Question: What does it means if the TNS_Names directory is empty in Preferences GUI of SQL Developer?

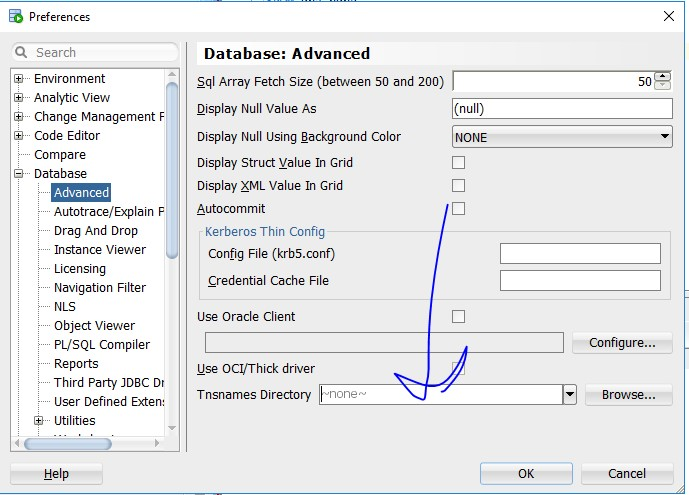
Answer: It just means that there is no 'tnsnames.ora' file for SQL Developer to use, so you can't use TNS entries when defining connections.
It won't stop you defining other connection types - 'Basic', 'Custom JDBC' etc. - you just won't be able to use 'TNS' as there won't be any options to pick from in the 'Network alias' drop-down; and if you're previously picked one and then removed the 'tnsnames.ora' then it won't be recognised any more.